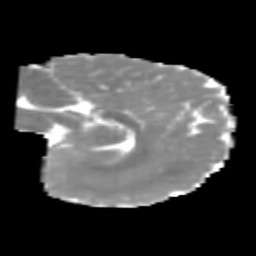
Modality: MD
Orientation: sagittal
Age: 6
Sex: male
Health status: healthy